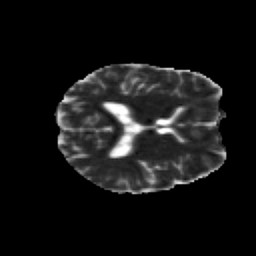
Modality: MD
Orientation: axial
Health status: healthy
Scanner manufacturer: siemens
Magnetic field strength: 3 T
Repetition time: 12 s
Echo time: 0.092 s